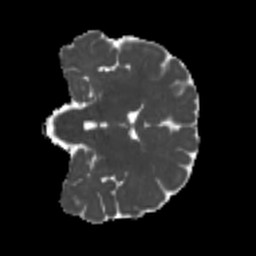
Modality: MD
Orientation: coronal
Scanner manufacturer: siemens
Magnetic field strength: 3 T
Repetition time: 4 s
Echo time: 0.0594 s